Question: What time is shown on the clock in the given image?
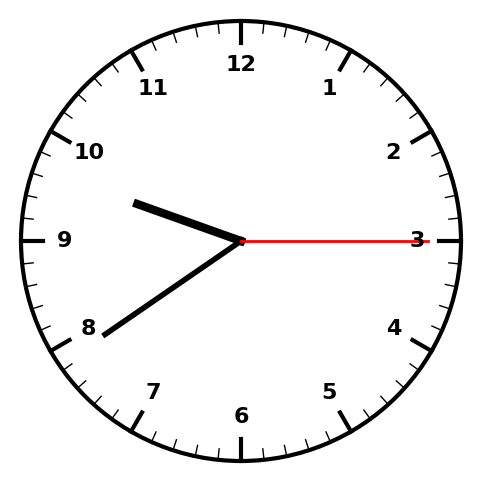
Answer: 09:39:15